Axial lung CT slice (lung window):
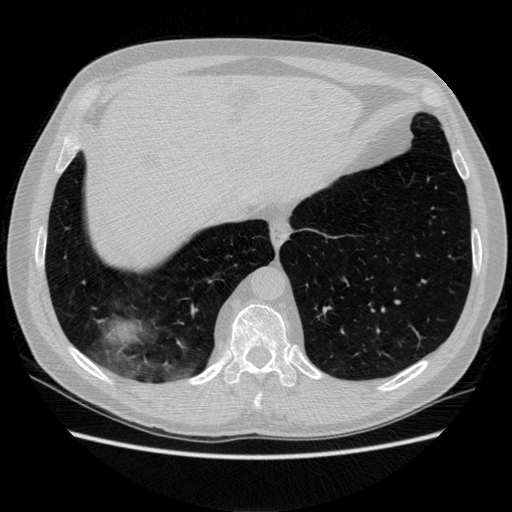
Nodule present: no